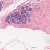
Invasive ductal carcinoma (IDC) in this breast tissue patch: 0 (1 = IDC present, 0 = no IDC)